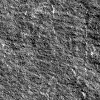
Atmospheric dust classification: not_dusty